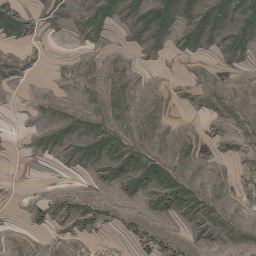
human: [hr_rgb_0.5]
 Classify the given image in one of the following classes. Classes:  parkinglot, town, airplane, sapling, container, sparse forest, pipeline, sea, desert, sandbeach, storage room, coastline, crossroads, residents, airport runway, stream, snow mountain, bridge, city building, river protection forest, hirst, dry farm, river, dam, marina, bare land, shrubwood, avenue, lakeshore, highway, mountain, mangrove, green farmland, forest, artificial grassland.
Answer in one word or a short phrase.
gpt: mountain